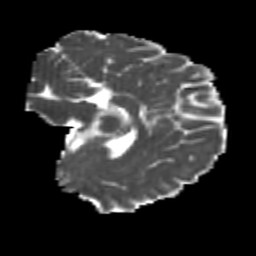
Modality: MD
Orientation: sagittal
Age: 19
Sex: female
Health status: healthy
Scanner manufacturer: philips
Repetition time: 7.48 s
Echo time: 0.08753 s